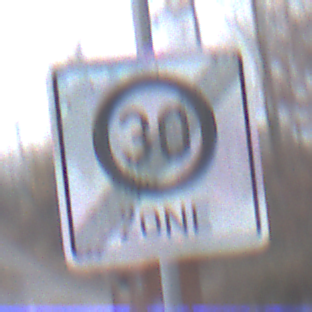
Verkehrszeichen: EndeZone30
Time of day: MorningAfternoon
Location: Outdoor (Suburban)
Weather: Overcast
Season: NotSpecified
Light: Natural